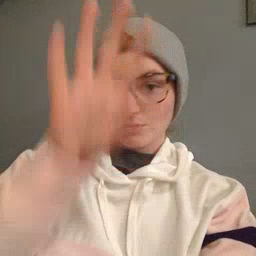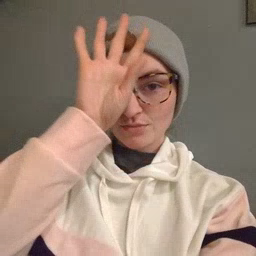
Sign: fireman